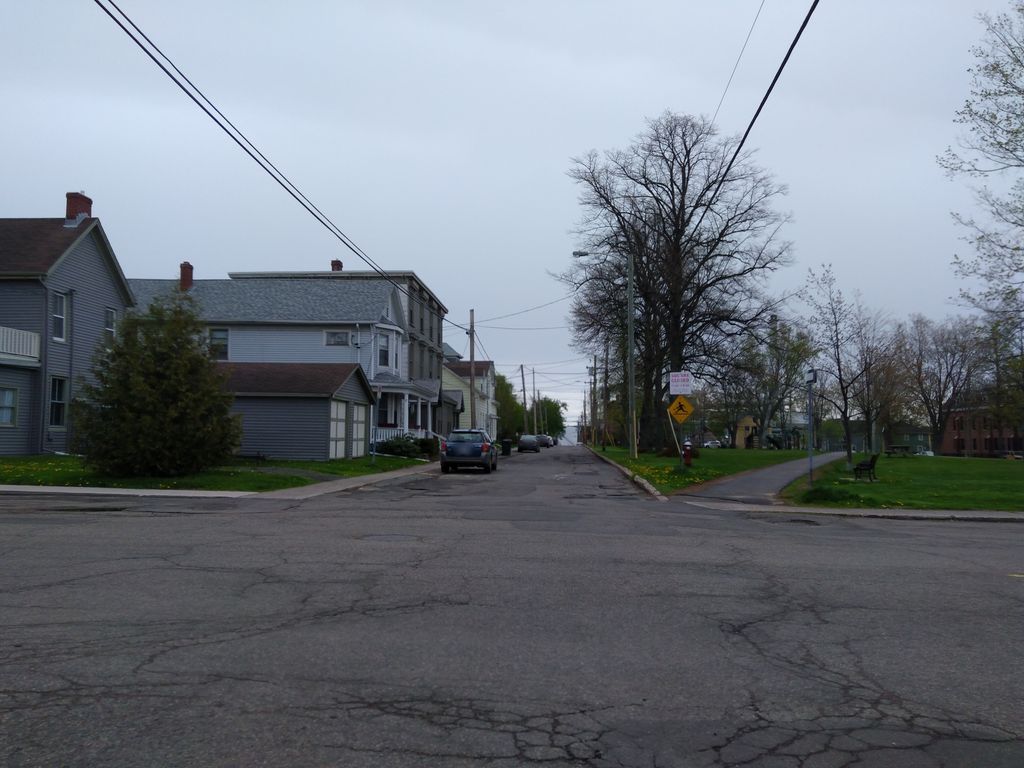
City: charlottetown